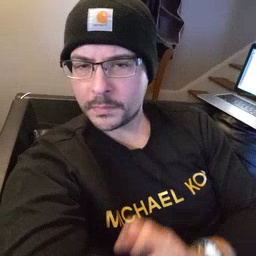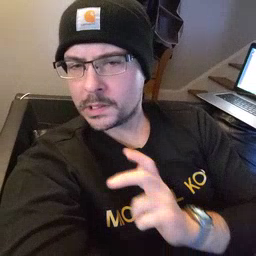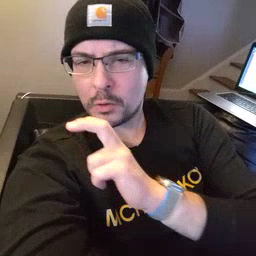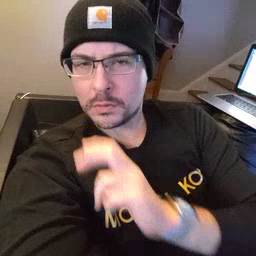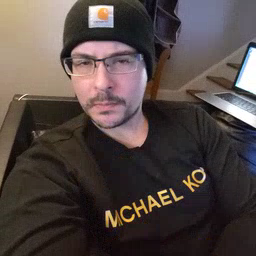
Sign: stairs